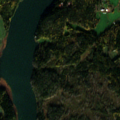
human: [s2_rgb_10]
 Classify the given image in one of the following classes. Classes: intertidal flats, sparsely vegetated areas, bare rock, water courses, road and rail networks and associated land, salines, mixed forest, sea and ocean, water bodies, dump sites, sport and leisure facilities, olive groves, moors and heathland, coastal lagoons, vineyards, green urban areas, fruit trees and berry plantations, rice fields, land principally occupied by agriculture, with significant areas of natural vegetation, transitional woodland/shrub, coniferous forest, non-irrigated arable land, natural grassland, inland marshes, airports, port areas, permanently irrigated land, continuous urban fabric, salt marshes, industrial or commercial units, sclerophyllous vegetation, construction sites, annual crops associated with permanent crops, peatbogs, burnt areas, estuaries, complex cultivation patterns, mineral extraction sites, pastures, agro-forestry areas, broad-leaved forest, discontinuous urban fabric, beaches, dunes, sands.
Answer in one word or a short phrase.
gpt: non-irrigated arable land, land principally occupied by agriculture, with significant areas of natural vegetation, mixed forest, transitional woodland/shrub, sea and ocean